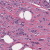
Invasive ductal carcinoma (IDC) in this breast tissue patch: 1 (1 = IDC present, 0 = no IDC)